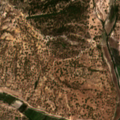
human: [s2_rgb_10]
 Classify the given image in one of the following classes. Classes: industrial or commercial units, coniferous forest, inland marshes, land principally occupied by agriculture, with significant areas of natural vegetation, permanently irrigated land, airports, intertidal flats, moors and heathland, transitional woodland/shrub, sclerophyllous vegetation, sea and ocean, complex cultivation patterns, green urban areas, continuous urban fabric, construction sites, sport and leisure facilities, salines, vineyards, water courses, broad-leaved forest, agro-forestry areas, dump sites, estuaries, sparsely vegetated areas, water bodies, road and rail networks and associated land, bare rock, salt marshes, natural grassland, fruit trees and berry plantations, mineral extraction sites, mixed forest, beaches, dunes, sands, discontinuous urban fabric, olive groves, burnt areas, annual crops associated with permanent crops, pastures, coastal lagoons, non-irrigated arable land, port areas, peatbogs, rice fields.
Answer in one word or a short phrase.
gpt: permanently irrigated land, rice fields, broad-leaved forest